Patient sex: F
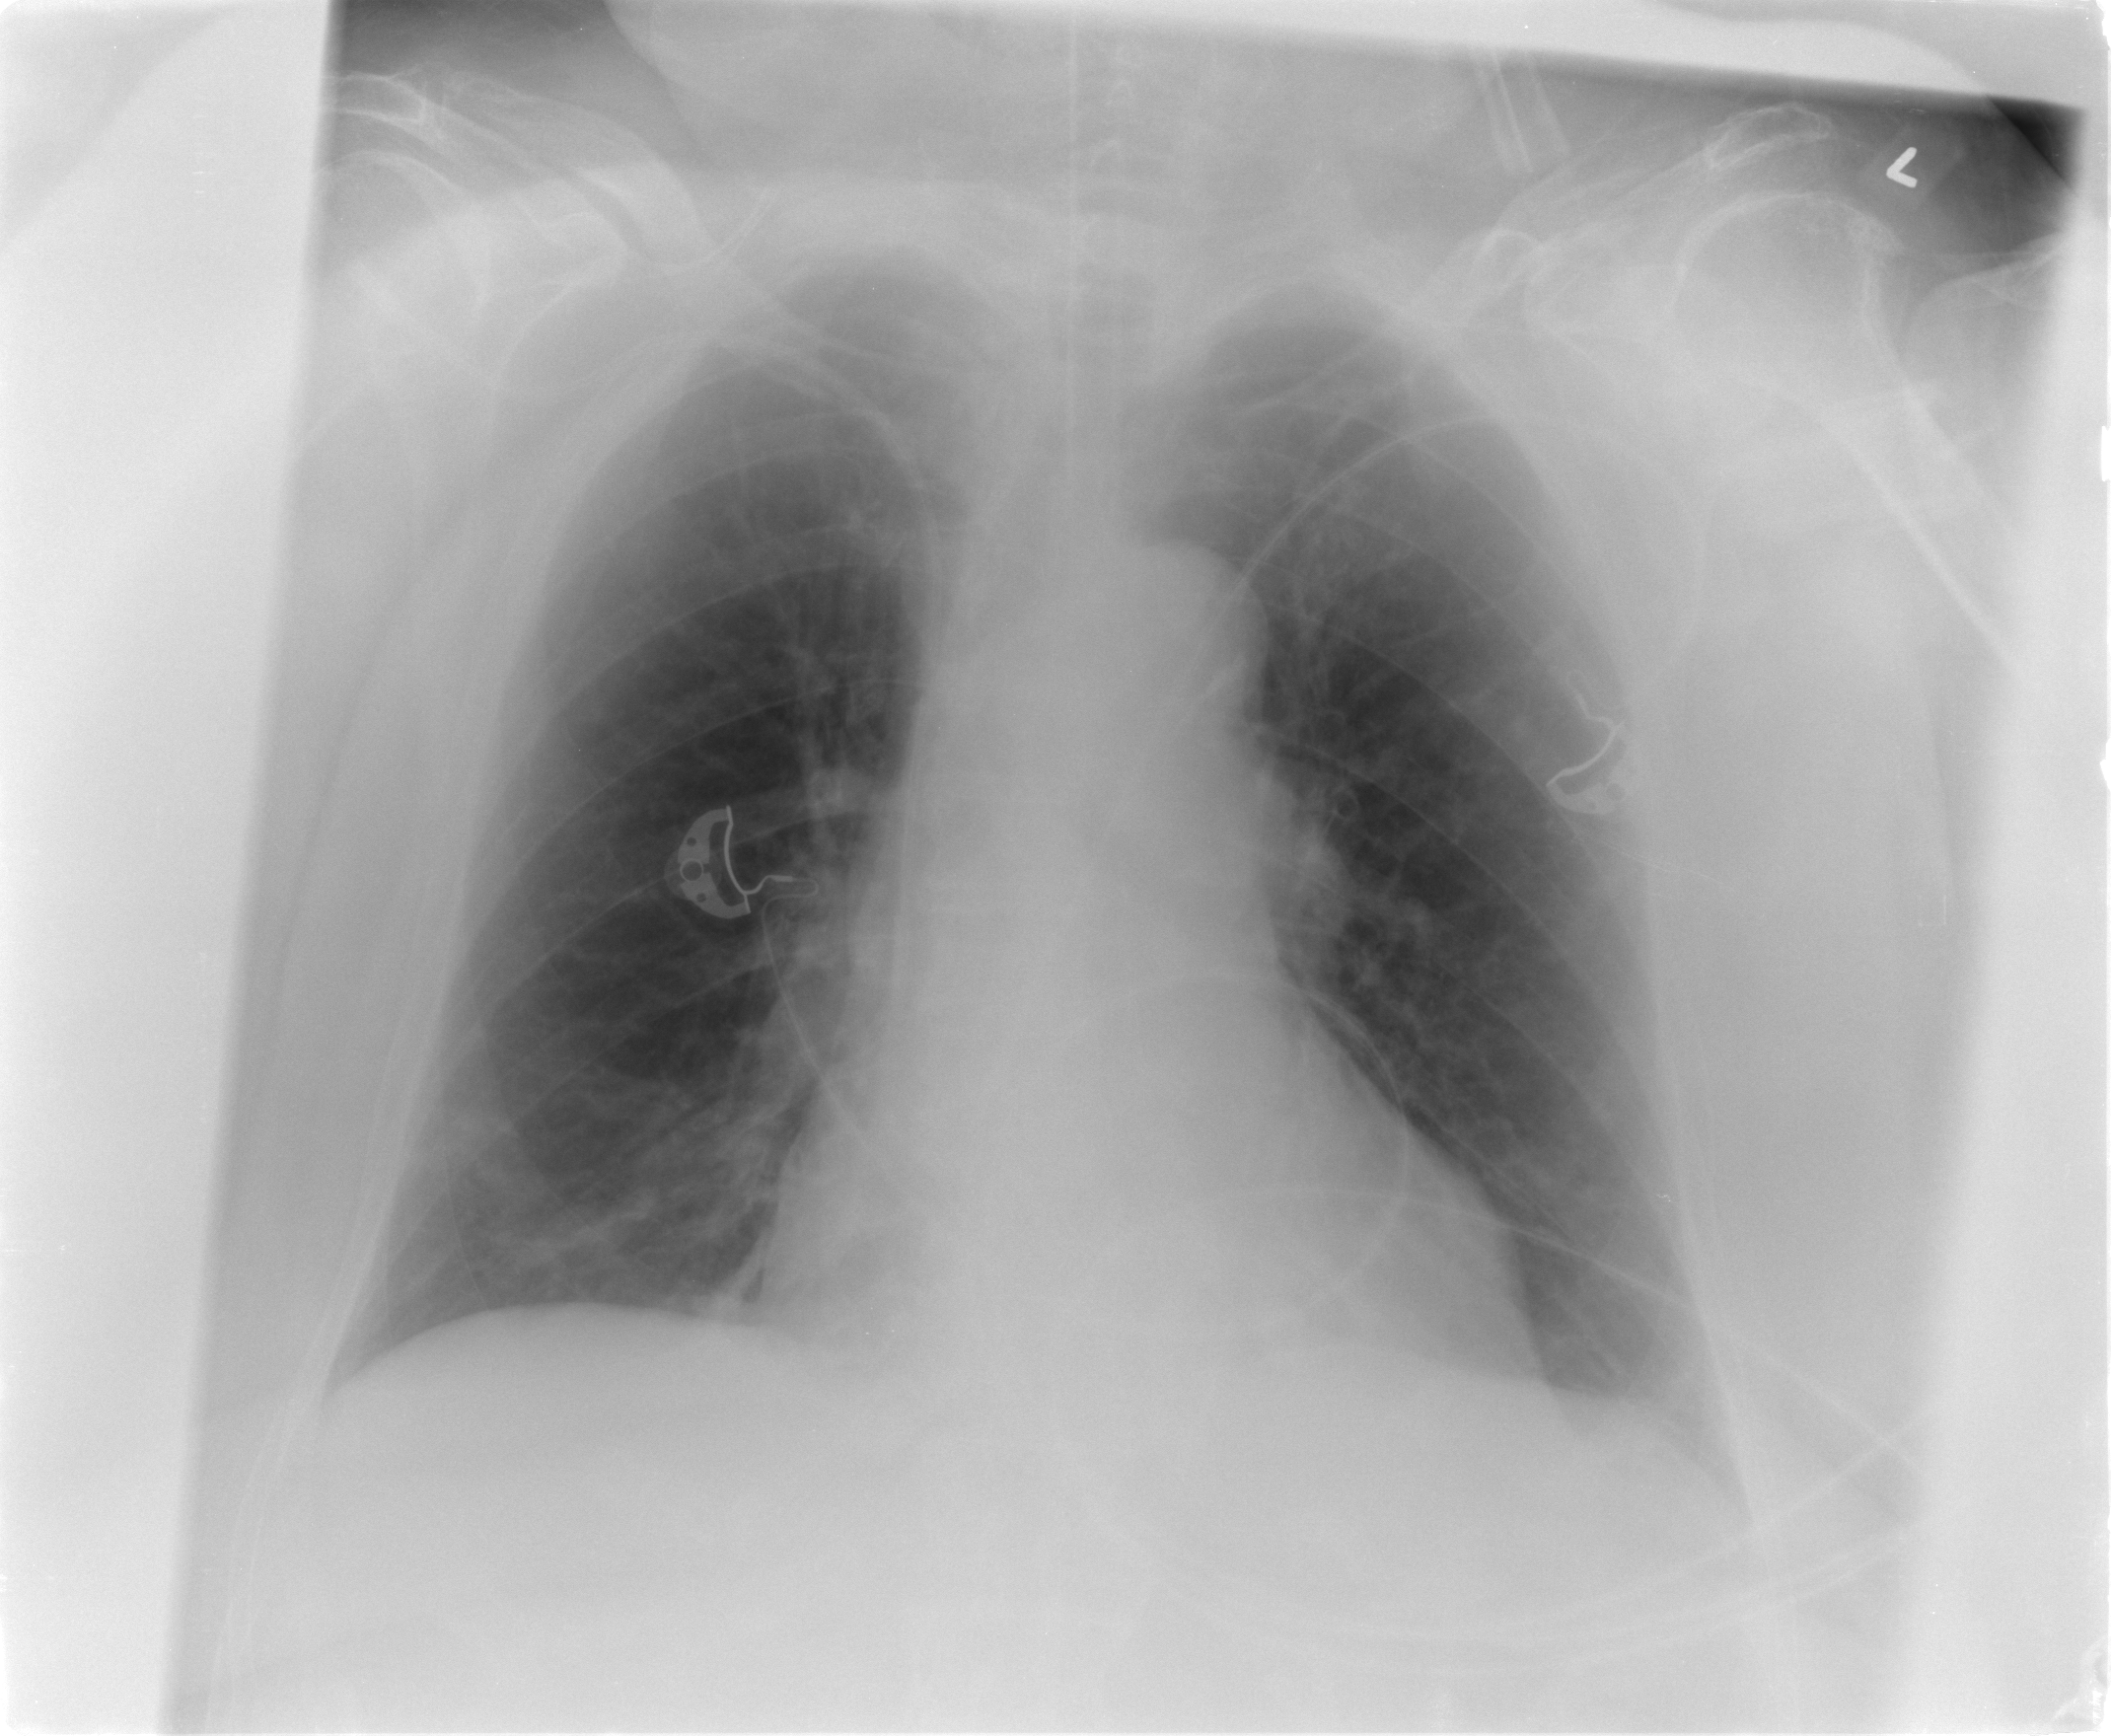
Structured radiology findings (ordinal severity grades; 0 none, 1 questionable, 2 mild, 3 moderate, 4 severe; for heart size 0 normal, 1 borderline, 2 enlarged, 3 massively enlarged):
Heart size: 2
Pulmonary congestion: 1
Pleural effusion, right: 0
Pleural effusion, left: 1
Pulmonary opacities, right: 0
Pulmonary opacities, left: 0
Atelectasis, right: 2
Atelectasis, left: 1